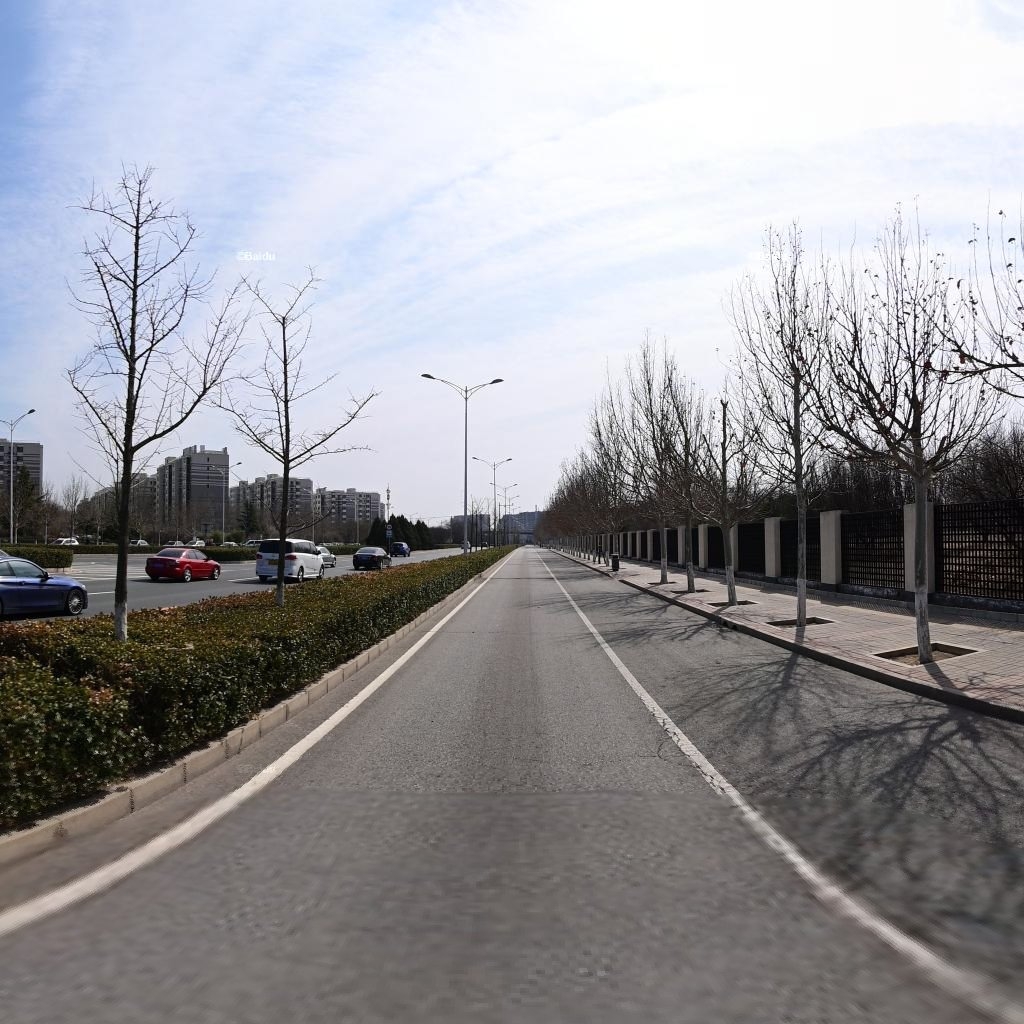
Region: Haidian
Road damage annotations: longitudinal crack, transverse crack, transverse crack